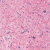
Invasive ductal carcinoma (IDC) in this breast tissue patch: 0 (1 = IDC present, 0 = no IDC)